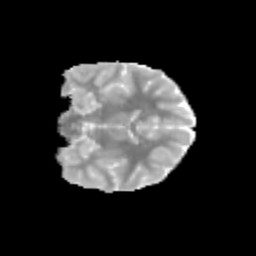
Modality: MD
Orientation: coronal
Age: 10
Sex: female
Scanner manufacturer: siemens
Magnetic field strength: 3 T
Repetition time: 3.8 s
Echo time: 0.07 s